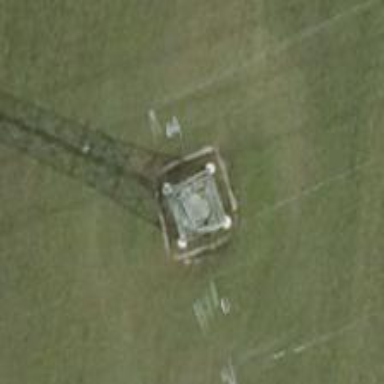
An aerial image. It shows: Power tower.